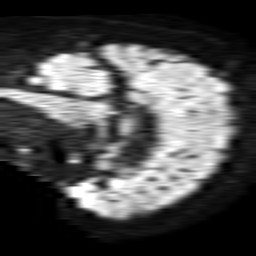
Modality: TRACE
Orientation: sagittal
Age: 52
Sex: male
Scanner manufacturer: philips
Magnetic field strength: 1.5 T
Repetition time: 4.6 s
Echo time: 0.08631 s